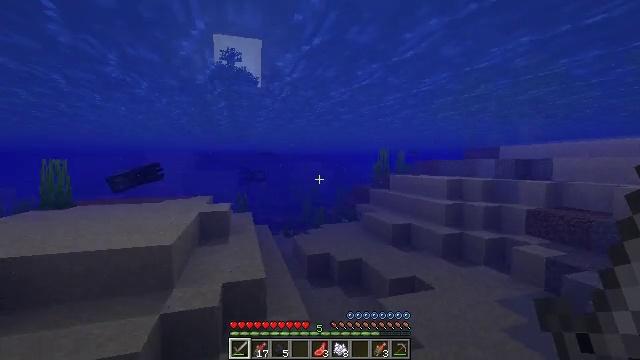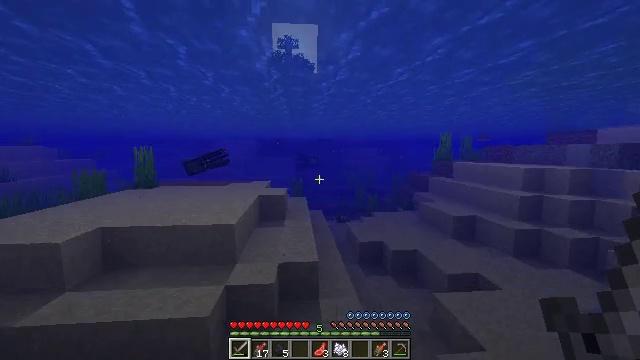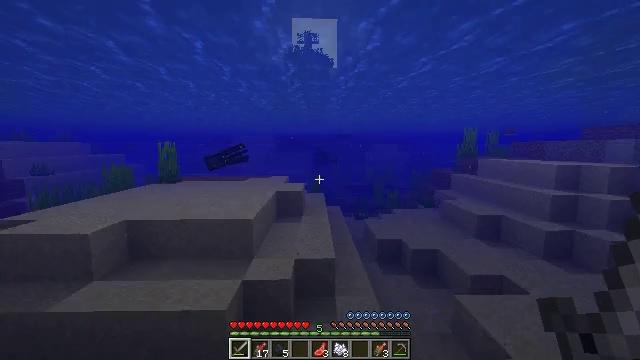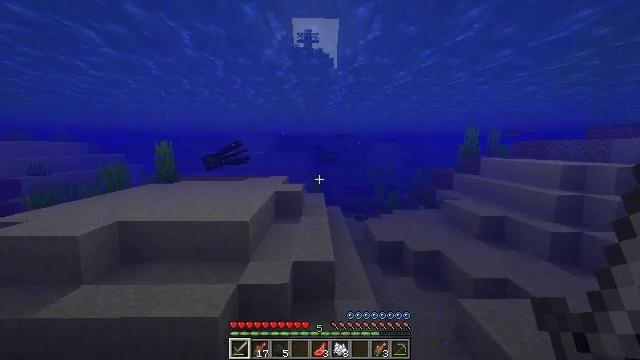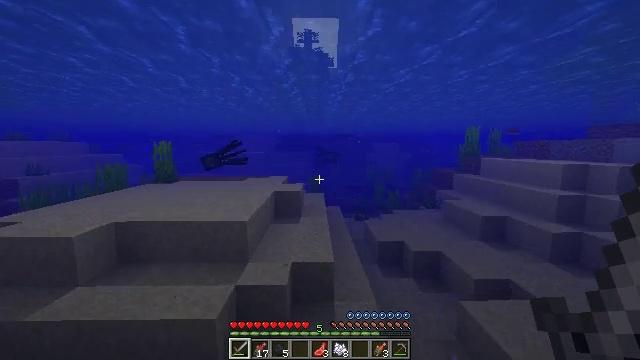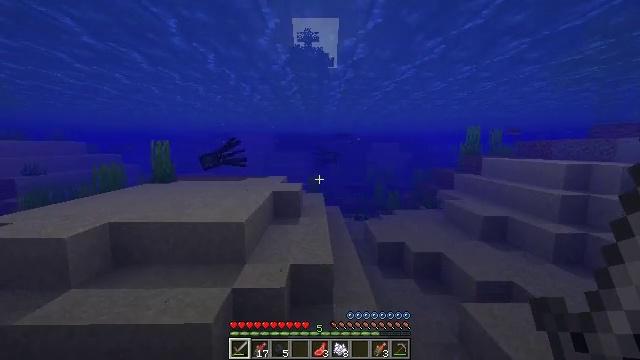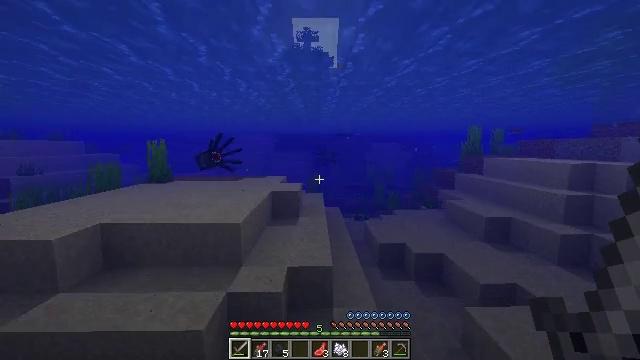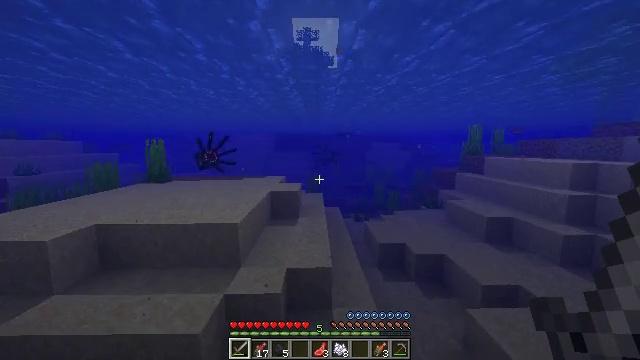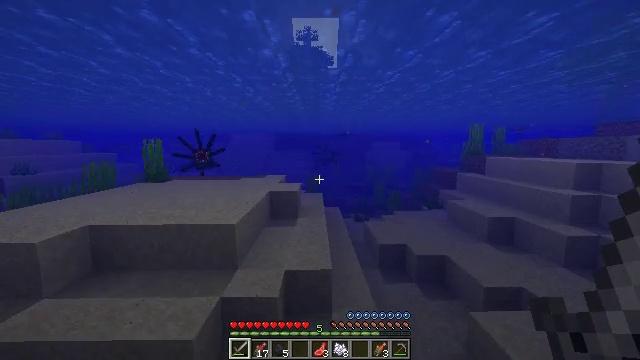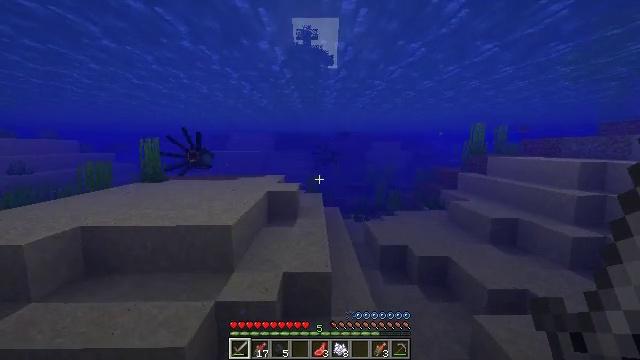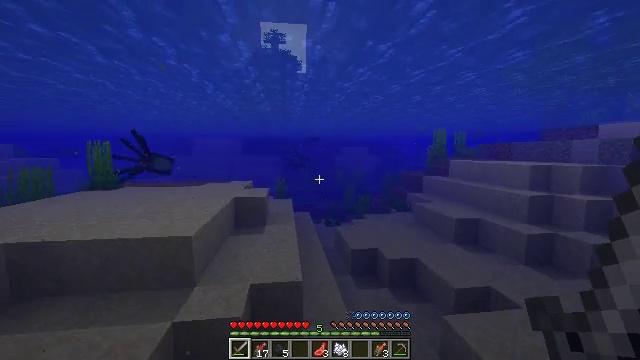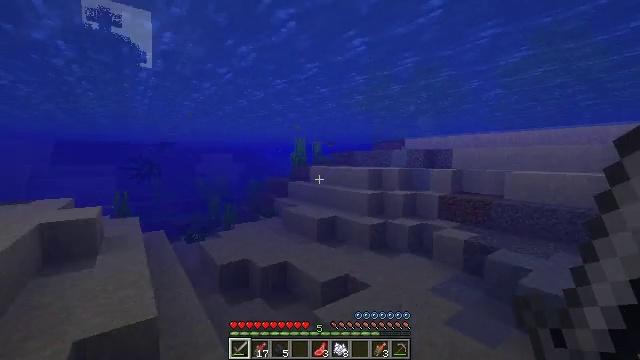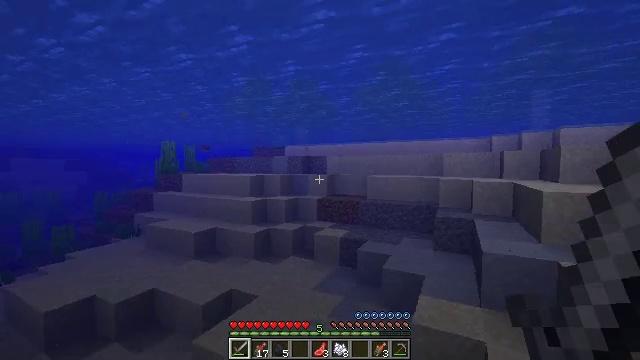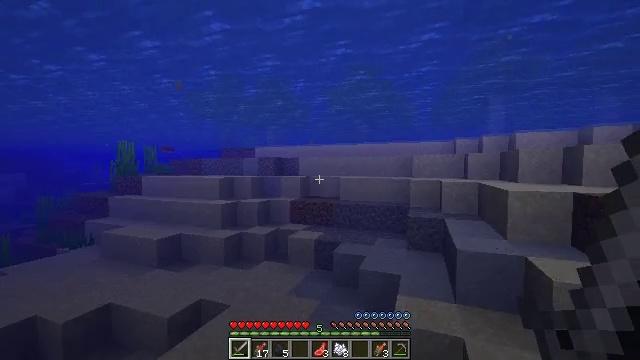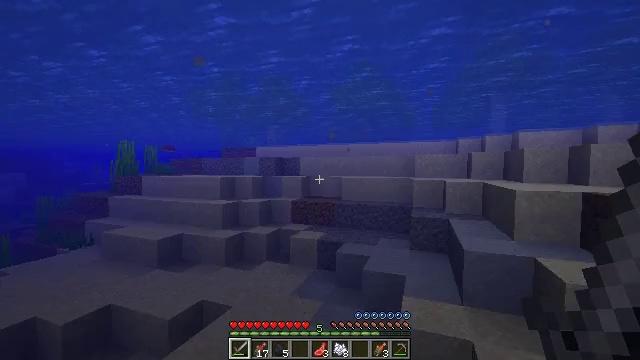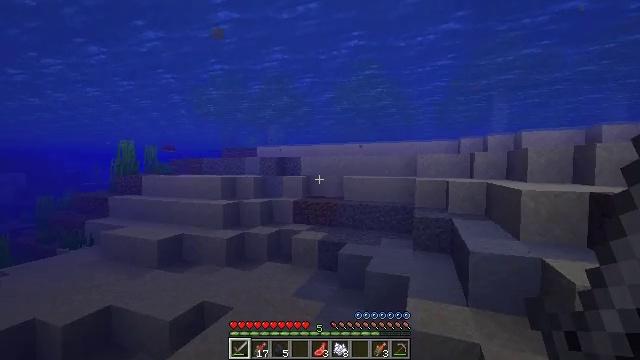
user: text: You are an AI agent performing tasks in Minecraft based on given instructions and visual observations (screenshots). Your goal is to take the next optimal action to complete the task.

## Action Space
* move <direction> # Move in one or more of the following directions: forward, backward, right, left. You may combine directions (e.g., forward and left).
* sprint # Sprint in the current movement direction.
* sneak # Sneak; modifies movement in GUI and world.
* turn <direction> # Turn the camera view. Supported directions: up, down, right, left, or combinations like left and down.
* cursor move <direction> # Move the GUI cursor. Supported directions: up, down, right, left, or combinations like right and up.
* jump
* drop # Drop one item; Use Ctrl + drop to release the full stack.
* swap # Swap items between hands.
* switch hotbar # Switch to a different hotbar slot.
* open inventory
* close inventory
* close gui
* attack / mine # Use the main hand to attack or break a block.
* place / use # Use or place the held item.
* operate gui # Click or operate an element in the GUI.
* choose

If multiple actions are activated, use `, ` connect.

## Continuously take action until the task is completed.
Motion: motion action
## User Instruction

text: Attack the underwater area to get tall seagrass.
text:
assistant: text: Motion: move forward, turn left and down
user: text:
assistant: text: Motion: move forward, turn left
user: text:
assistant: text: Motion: move forward
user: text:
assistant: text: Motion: move forward
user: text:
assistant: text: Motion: move forward
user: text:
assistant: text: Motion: move forward
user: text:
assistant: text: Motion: move forward
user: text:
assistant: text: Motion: move forward
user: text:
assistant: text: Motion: move forward
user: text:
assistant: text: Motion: move forward, turn right and up
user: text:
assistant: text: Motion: move forward, turn right and up
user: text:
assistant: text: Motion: move forward, turn right and up
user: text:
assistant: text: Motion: move forward, turn right
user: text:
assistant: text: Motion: move forward
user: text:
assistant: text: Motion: move forward
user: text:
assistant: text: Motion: move forward
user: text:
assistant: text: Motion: move forward
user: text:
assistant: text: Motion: move forward
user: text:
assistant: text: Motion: move forward
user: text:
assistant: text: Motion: move forward
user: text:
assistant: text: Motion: move forward
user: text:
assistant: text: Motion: move forward
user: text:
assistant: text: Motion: move forward
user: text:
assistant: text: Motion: move forward, turn right
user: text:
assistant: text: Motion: move forward
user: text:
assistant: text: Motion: move forward
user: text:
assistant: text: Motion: move forward
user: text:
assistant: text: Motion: move forward
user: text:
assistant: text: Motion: move forward
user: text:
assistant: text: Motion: move forward